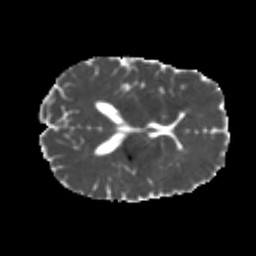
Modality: MD
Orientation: axial
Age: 23
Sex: male
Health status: healthy
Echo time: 0.074 s